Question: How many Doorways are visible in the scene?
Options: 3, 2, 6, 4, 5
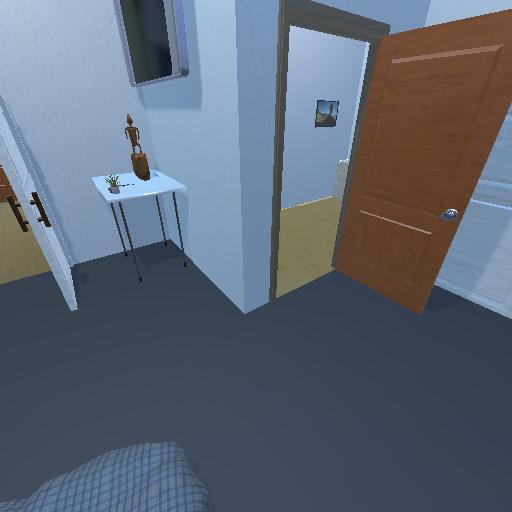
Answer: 3